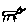
Label: cat